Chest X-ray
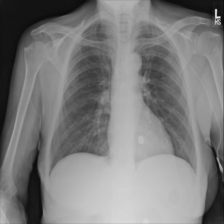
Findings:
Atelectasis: negative
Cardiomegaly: negative
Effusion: negative
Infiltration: negative
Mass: negative
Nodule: negative
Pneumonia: negative
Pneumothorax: negative
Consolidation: negative
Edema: negative
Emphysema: negative
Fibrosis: negative
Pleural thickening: negative
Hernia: negative